Field crop: maize
Growth stage: 2
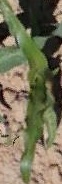
Species: maize